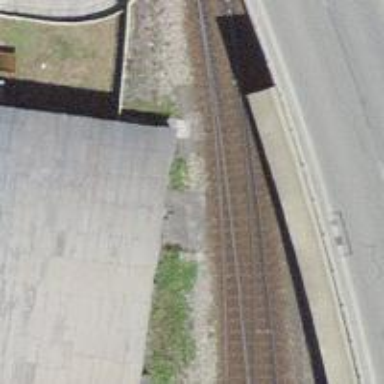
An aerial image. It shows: Railway switch.